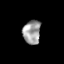
Tissue: skin
Cell type: Epithelial cells
Senescence score: 0.2522
Nuclear area (px): 410
Mean DAPI intensity: 157.693